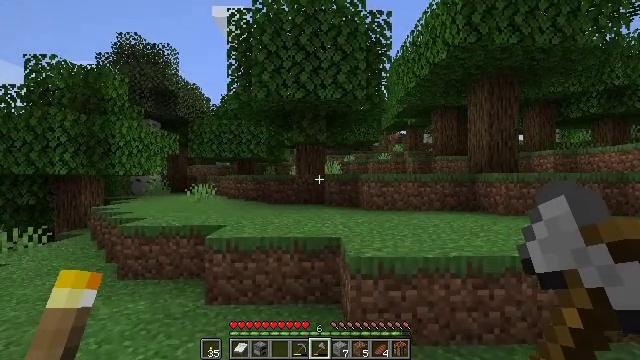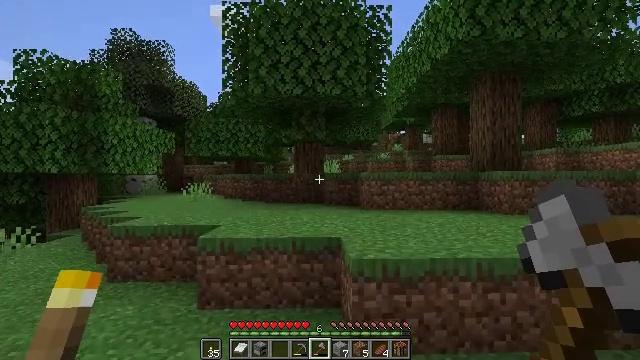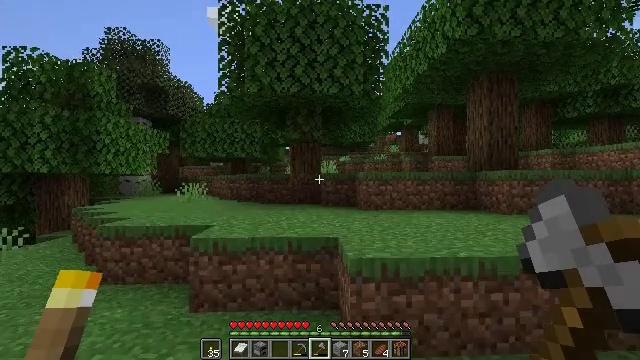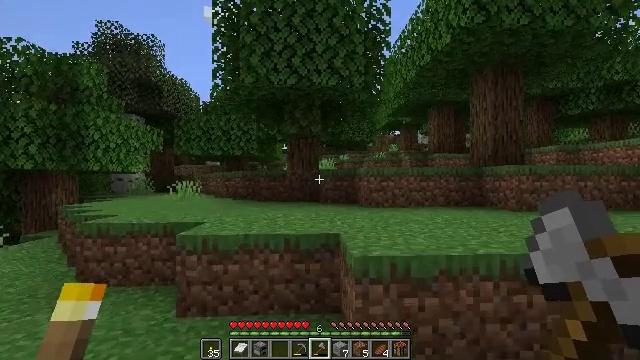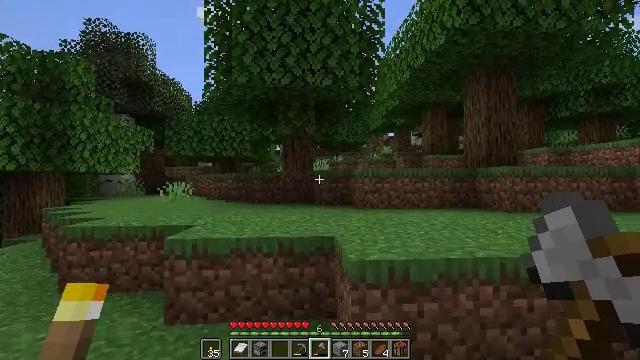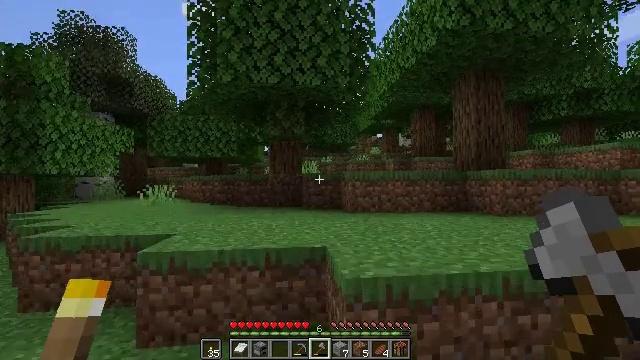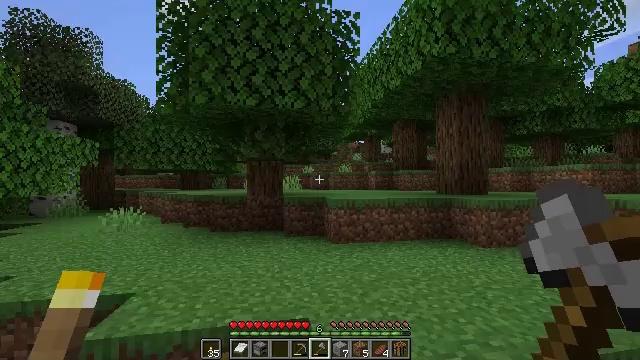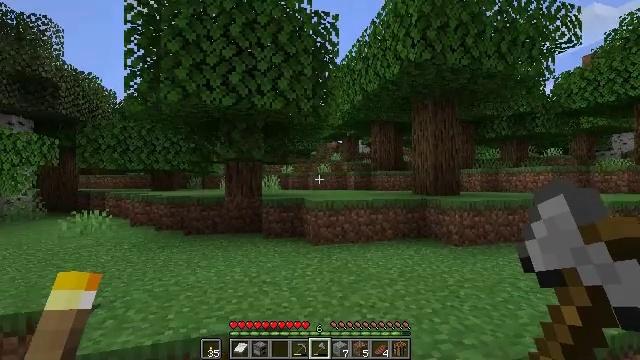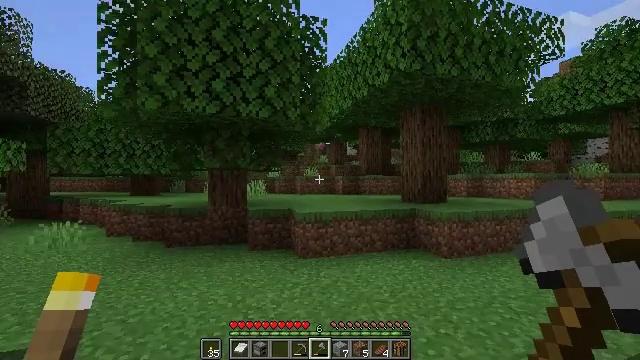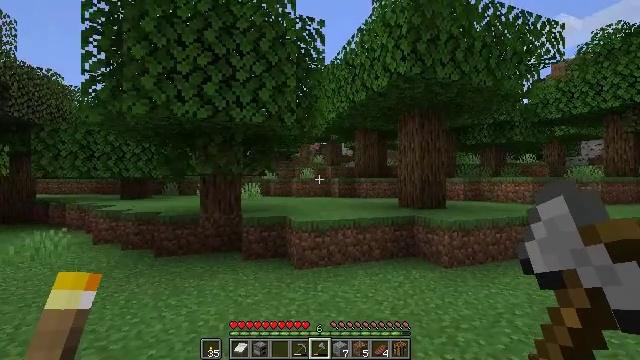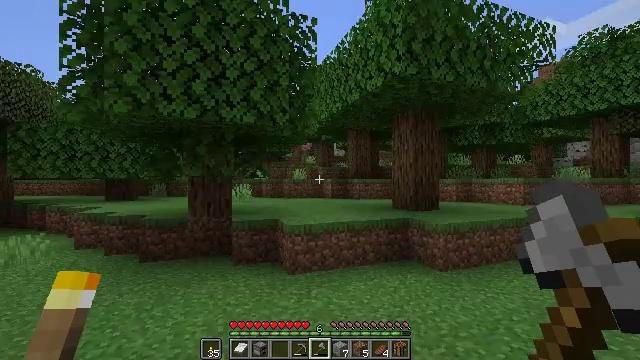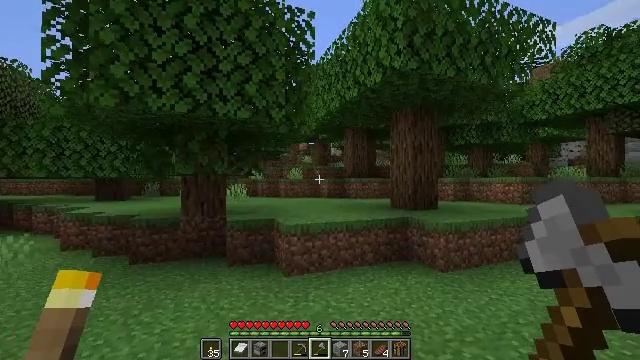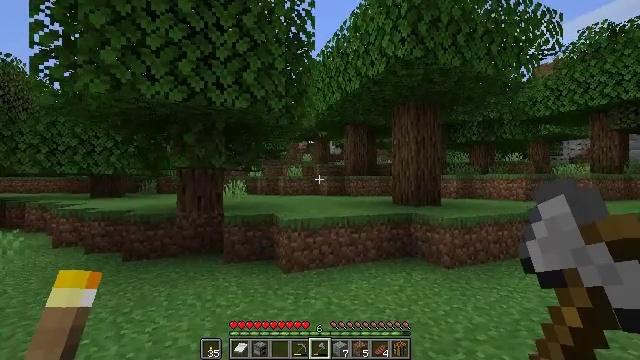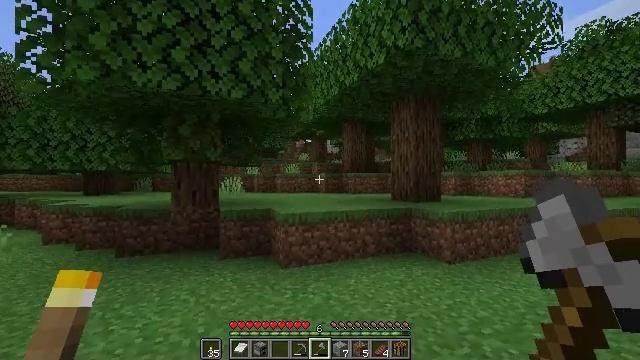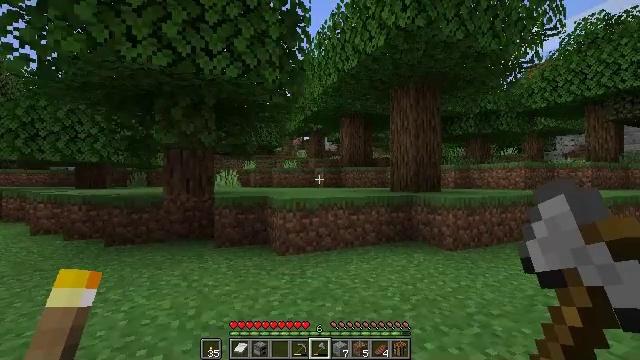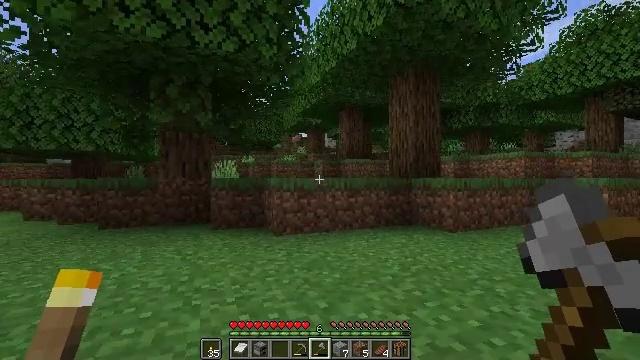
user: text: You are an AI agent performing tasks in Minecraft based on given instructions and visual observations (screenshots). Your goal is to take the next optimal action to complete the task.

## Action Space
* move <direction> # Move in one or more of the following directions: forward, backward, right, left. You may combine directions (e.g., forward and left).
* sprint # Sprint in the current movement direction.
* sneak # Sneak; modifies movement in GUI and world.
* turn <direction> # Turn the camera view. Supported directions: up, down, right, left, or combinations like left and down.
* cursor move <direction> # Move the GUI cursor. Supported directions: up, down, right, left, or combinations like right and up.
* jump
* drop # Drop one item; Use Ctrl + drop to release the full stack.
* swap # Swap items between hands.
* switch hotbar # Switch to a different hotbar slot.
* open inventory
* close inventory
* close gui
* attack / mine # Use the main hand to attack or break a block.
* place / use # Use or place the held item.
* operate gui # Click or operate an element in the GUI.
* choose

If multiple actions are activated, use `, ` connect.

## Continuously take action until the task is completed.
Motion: motion action
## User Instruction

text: Collect the bee nest for honey.
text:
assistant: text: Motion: move forward, jump
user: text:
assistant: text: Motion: move forward, jump
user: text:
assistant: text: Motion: move forward, jump
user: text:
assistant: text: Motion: move forward, turn right, jump
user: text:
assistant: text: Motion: move forward, turn right, jump
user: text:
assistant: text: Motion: move forward, turn right, jump
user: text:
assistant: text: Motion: move forward, turn right, jump
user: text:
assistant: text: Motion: move forward, turn right, jump
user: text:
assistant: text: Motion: move forward, turn right, jump
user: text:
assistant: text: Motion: move forward, turn right, jump
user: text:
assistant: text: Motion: move forward, jump
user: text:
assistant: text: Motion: move forward, jump
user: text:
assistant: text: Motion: move forward, jump
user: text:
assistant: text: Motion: move forward, jump
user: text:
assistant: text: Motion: move forward, jump
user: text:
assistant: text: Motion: move forward, jump
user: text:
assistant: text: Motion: move forward, turn right, jump
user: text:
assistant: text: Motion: move forward, turn right, jump
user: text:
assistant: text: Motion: move forward, turn right, jump
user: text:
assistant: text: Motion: move forward, turn right, jump
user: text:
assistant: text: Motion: move forward, turn right, jump
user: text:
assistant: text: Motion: move forward, turn right, jump
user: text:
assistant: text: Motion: move forward, turn right, jump
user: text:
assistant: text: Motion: move forward, jump
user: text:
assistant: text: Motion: move forward, jump
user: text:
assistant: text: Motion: move forward, jump
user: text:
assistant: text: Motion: move forward, jump
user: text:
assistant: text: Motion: move forward, jump
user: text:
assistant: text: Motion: move forward, jump
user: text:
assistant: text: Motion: move forward